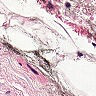
Metastatic tissue present: no